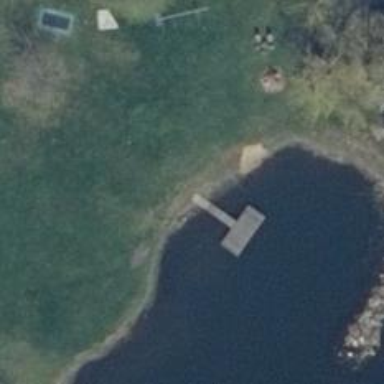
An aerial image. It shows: Man-made pier.